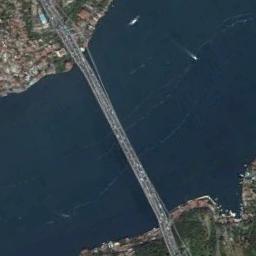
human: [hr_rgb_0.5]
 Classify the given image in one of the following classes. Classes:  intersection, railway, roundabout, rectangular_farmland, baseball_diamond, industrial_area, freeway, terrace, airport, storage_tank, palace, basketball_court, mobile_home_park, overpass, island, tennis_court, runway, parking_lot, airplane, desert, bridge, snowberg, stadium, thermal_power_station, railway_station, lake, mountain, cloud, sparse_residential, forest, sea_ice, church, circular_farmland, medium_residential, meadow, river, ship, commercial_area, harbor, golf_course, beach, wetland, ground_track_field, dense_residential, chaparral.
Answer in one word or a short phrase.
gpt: bridge